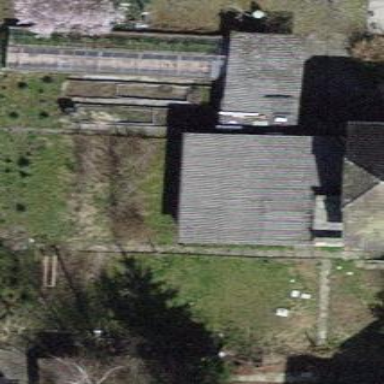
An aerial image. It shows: Shed building.